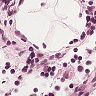
Metastatic tissue present: no